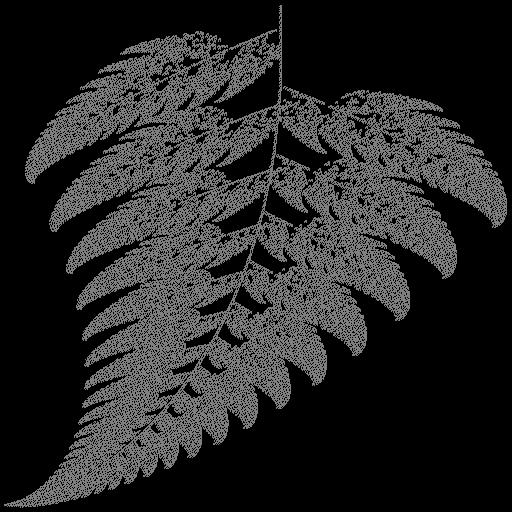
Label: spleenwort_fern